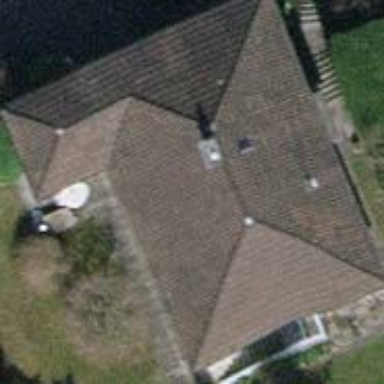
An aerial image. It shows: Detached building.